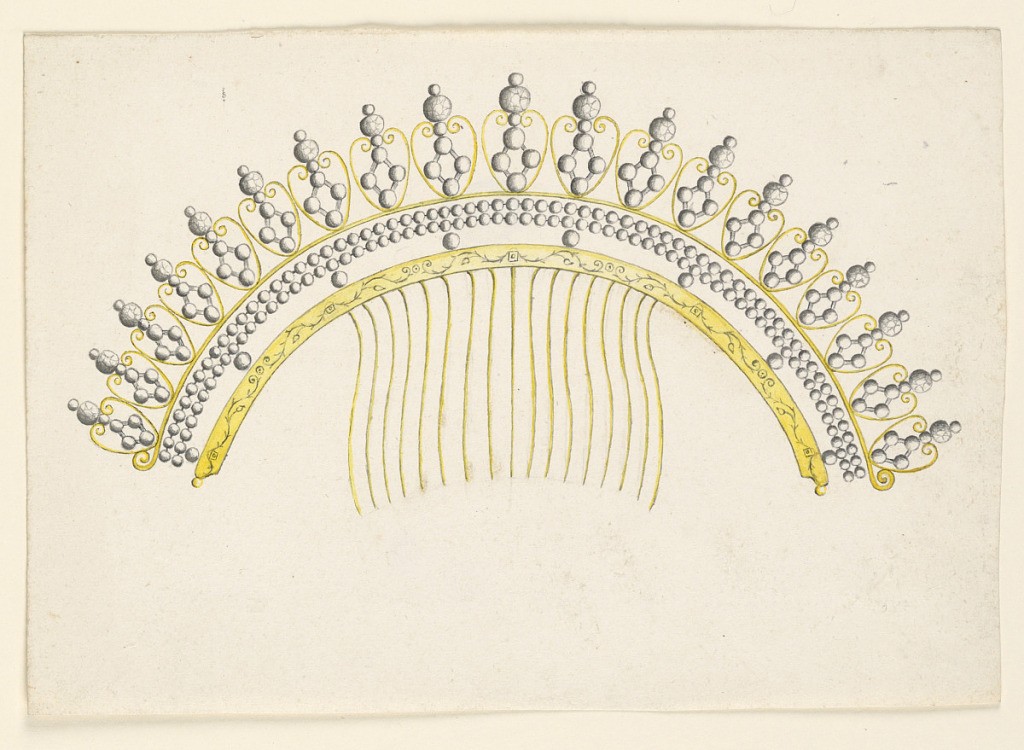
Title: Design for a Comb
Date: ca. 1830
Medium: Pen and ink, brush and gray, yellow watercolor on paper
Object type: Drawing
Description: Jewelry design for a hair comb intended to be executed in gilded, partly engraved metal and diamonds. Seventeen tines. The cresting border consists of hearts with, on top, a big diamond between two small pearls, inside a lozenge with four pearls instead of the angles. The central row contains two chains of pearls and eight bigger pearls below as a junction to the engraved band.